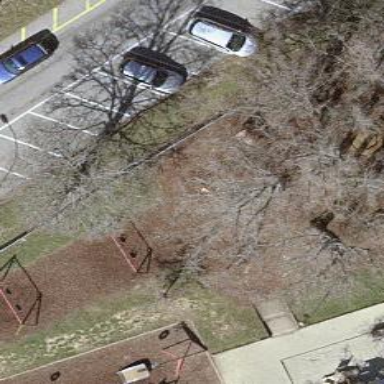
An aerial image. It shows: Springy playground.